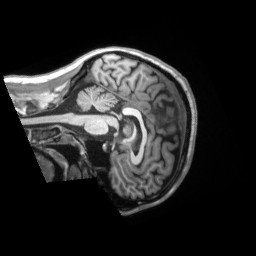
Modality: T1w
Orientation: sagittal
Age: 29
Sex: male
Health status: ill
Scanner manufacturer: siemens
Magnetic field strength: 3 T
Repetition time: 2.2 s
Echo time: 0.00157 s